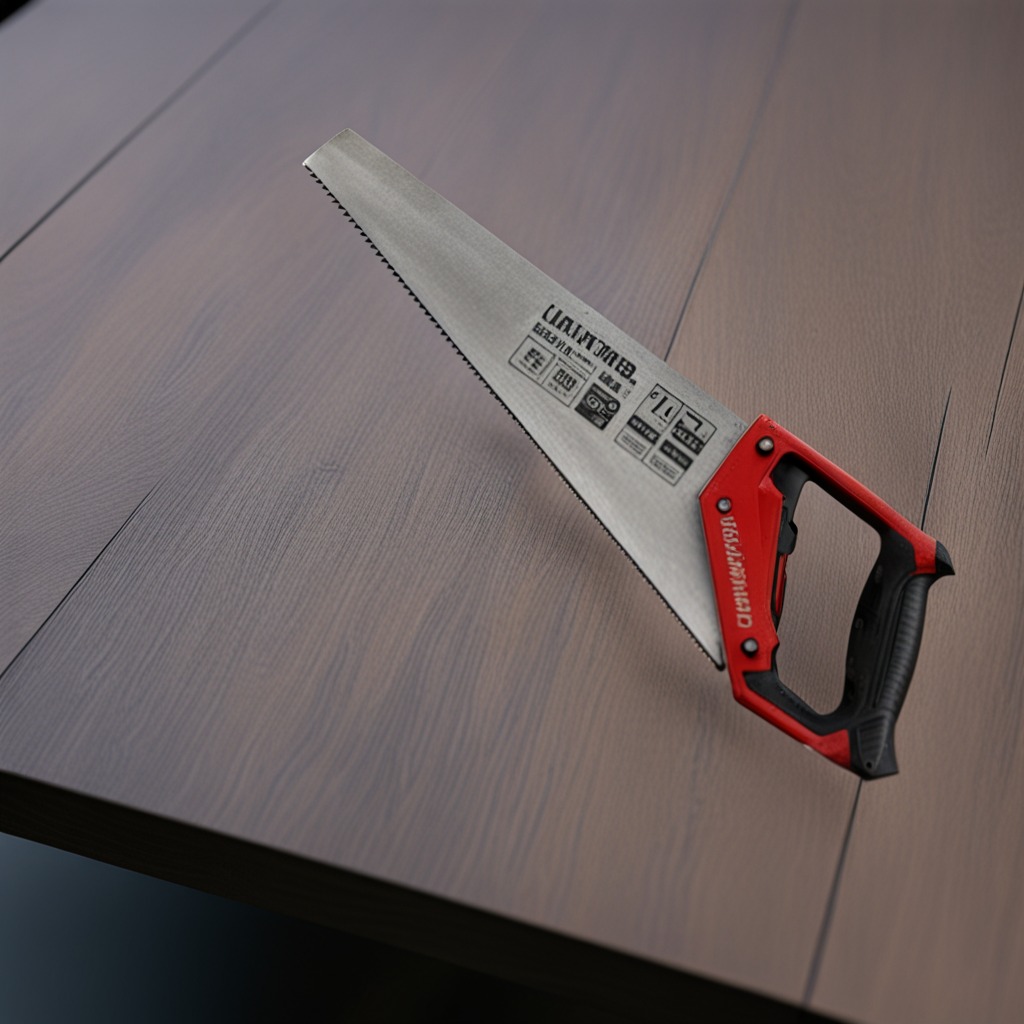
A metal saw is lying on the old table.